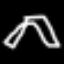
Label: pants